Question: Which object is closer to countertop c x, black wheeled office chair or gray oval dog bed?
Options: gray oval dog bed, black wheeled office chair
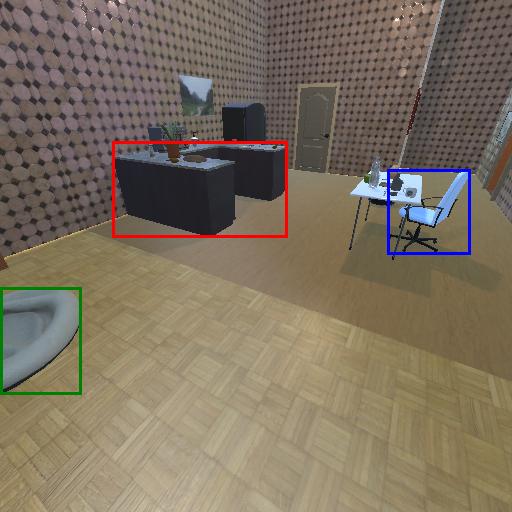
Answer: gray oval dog bed